Question: I'm trying to open child view(PostReaderViewController, the fourth view on Image ) when application is lunched through Push notification It's. Storyboard Image :

This is my Code :
'''
- (BOOL)application:(UIApplication *)application didFinishLaunchingWithOptions:(NSDictionary *)launchOptions {
...
//Detecting if the app was lunched by clicking on push notification :
NSDictionary *userInfo = [launchOptions valueForKey:@"UIApplicationLaunchOptionsRemoteNotificationKey"];
NSDictionary *apsInfo = [userInfo objectForKey:@"aps"];
if(apsInfo) {
UIStoryboard *mainstoryboard = [UIStoryboard storyboardWithName:@"Main" bundle:nil];
PostReaderViewController* postReader = (PostReaderViewController *)[mainstoryboard instantiateViewControllerWithIdentifier:@"postReaderView"];
CostumSDPost *tempPost = [[CostumSDPost alloc] init];
tempPost.ID = userInfo[@"post_id"];
postReader.thePost = tempPost;
[self.window.rootViewController presentViewController:postReader animated:YES completion:NULL];
//userInfo[@"post_id"]);
}
return YES;
}
'''
When I launch my APP via push notification no error are shown but unfortunly it start and show the default View (third View on image).
Note that I'm using <URL> is the Reveal View Controller
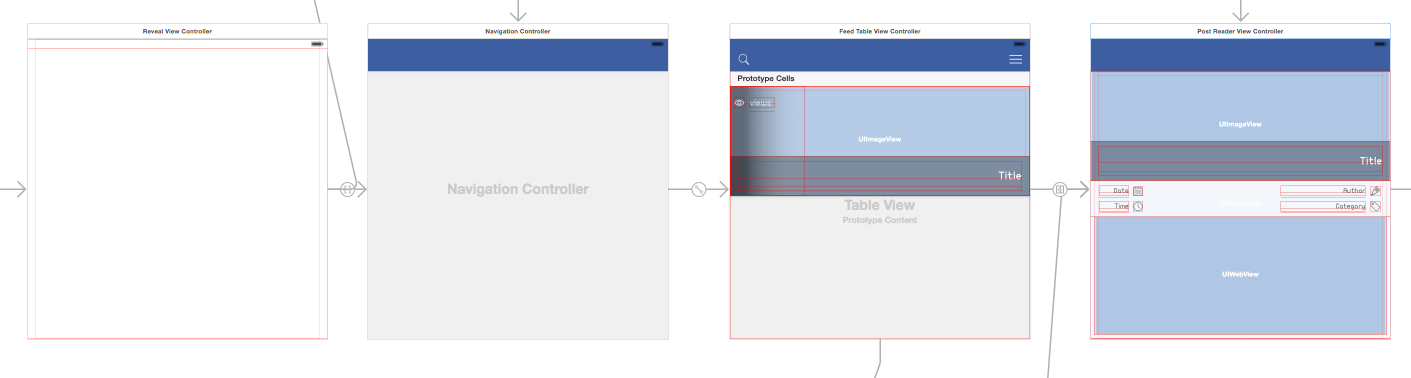
Answer: To slove This issue :
I've created Global BOOL variable then in the AppDelegate I set this var to YES if app is lunched via push notif like this :
'''
//Detecting if the app was lunched by clicking on push notification :
NSDictionary *userInfo = [launchOptions valueForKey:@"UIApplicationLaunchOptionsRemoteNotificationKey"];
NSDictionary *apsInfo = [userInfo objectForKey:@"aps"];
if(apsInfo) {
// Set my global Var to YES
GlobalSingleton *global = [GlobalSingleton sharedInstance];
global.displayFirstPost = YES; }
'''
In my Home screen I check if this variable == YES then navigate to next screen auto else show the Home screen :
'''
GlobalSingleton *global = [GlobalSingleton sharedInstance];
if (global.displayFirstPost) {
// NAvigation code to the third Screen
}
'''